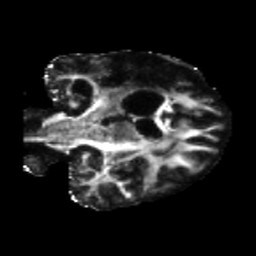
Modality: FA
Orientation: coronal
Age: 51
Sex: female
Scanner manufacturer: siemens
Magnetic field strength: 3 T
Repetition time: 5.47 s
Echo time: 0.0854 s